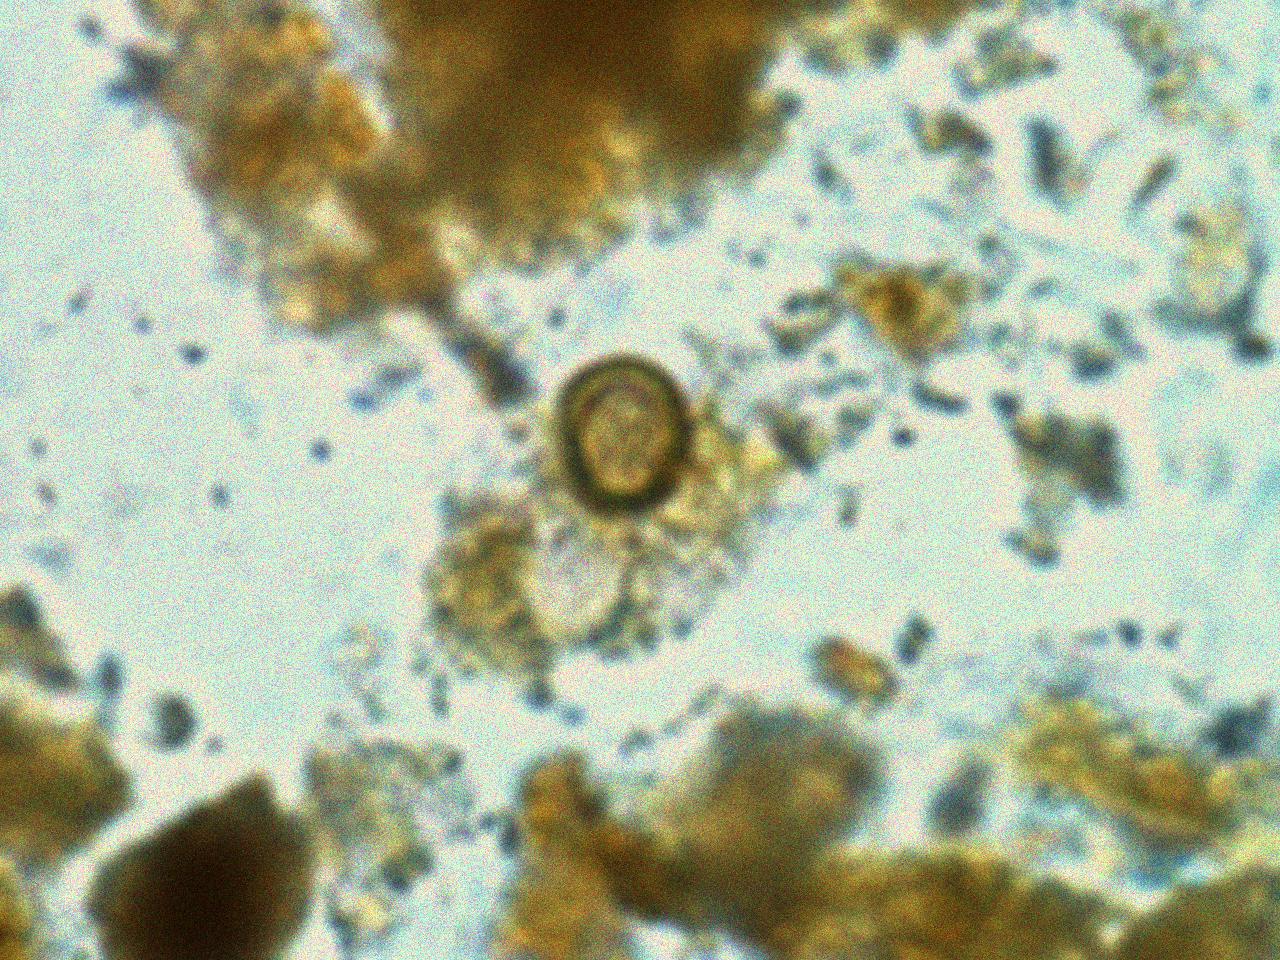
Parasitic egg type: Taenia spp. egg